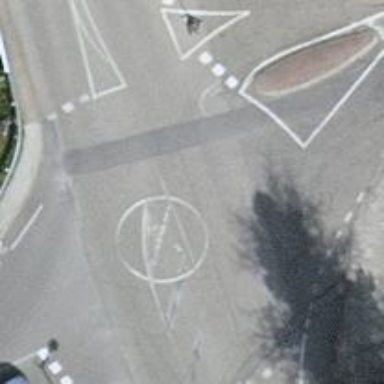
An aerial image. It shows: Mini roundabout on the road.